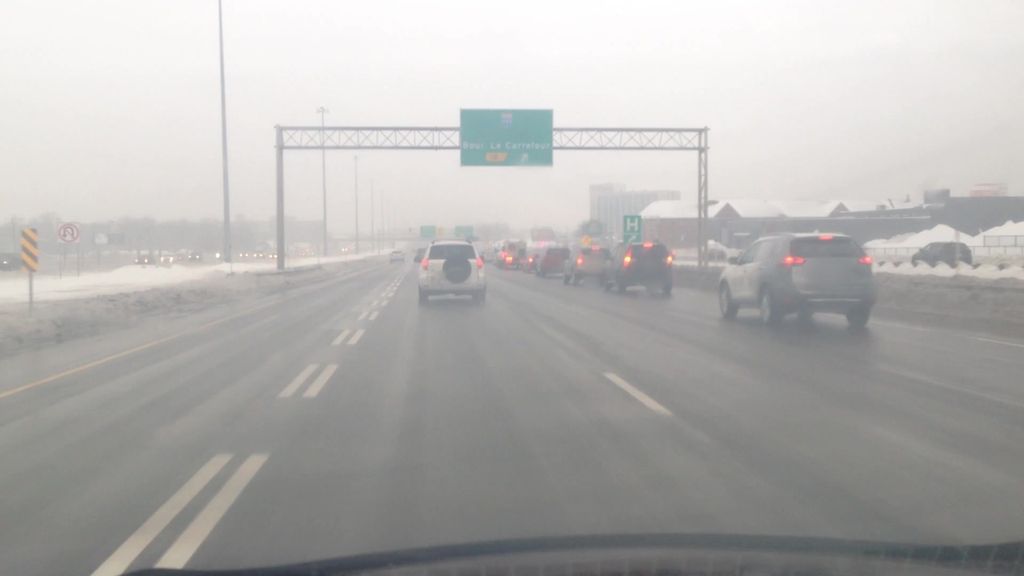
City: montreal